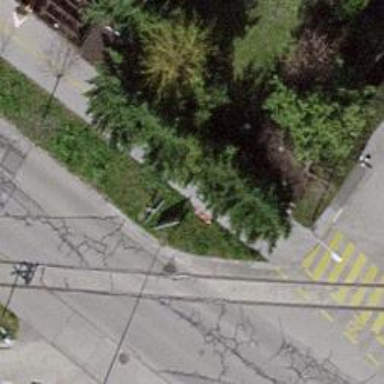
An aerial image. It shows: Asphalt sidewalk.